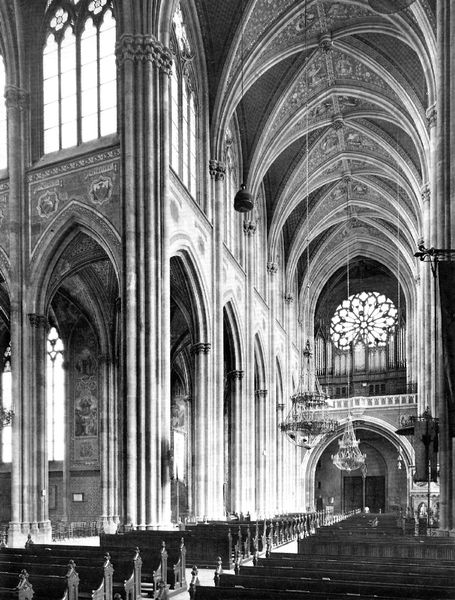
Titel: Votivkirche in Wien
Künstler: Heinrich Ferstel
Standort: Wien, Votivkirche (EU - AUT)
Schlagwörter: weiß, fenster, grau, schwarz, säulen, kirche, kronleuchter, hoch, foto, schwarz weiß, bänke, kathedrale, schnörkel, seitenschiff